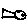
Label: fish